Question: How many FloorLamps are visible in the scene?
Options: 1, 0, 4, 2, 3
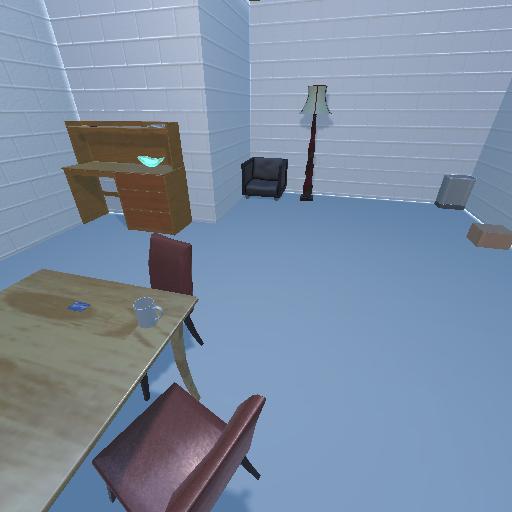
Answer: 1